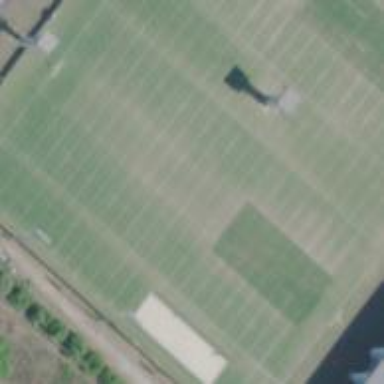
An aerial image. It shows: Pitch for American football.